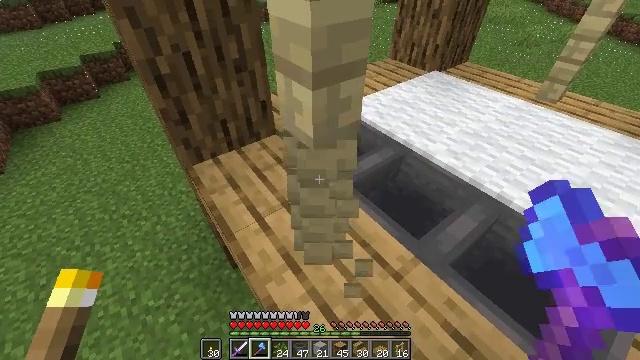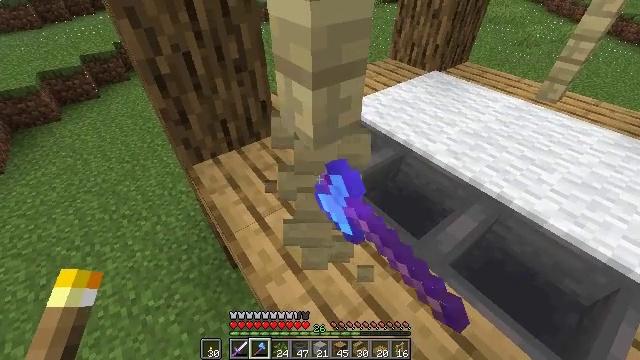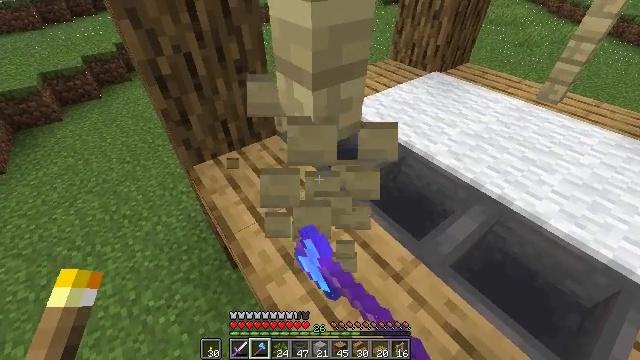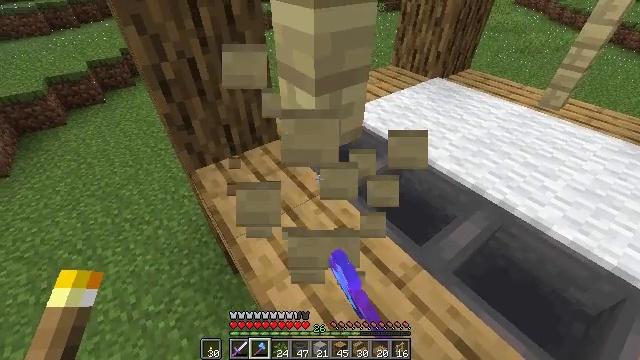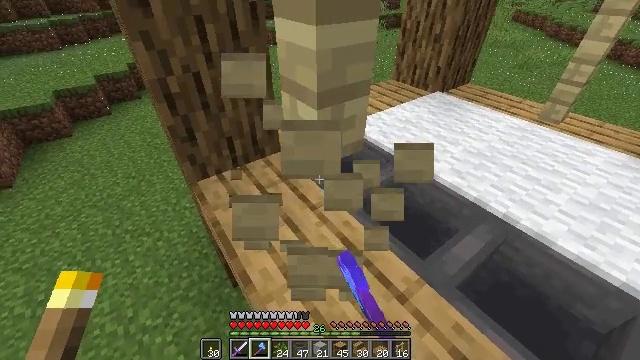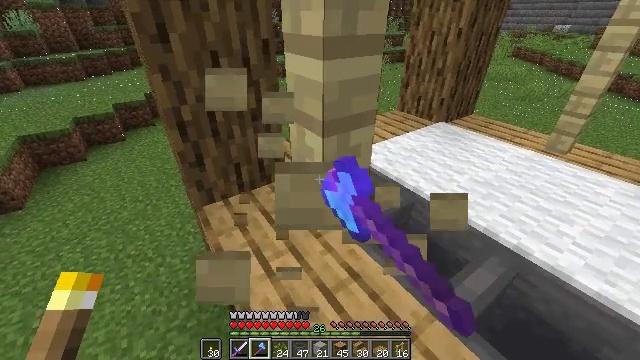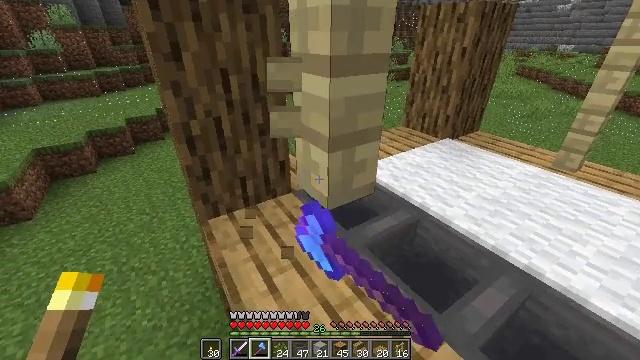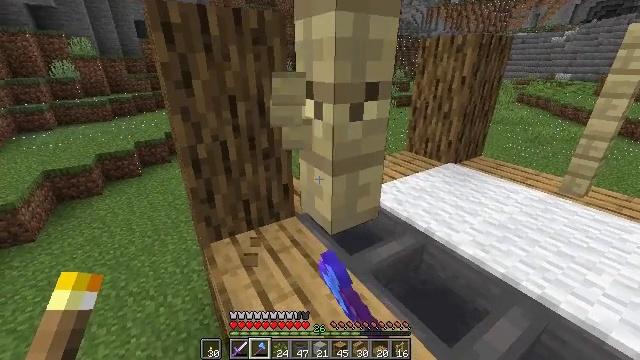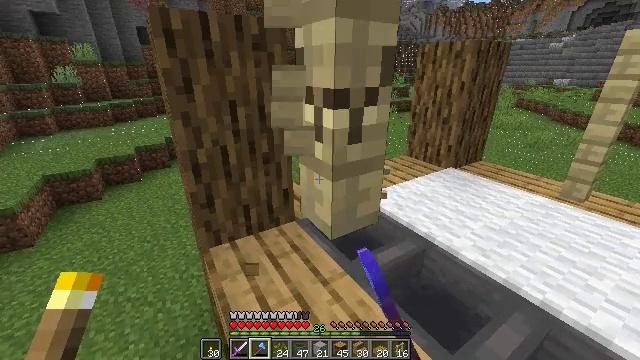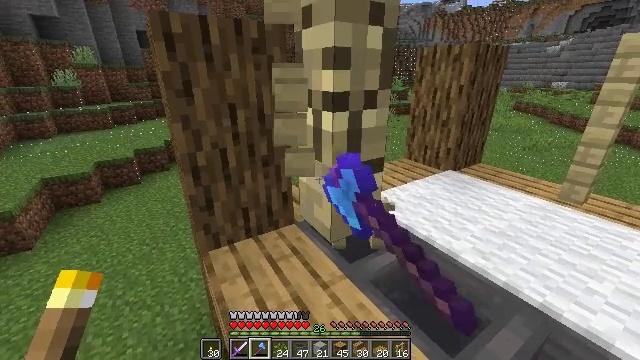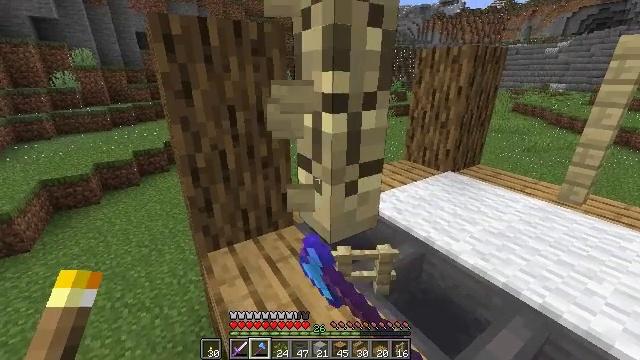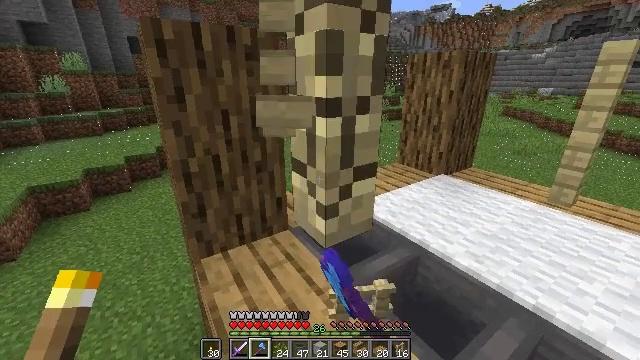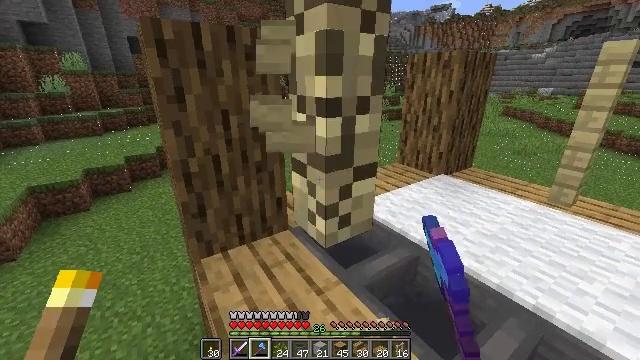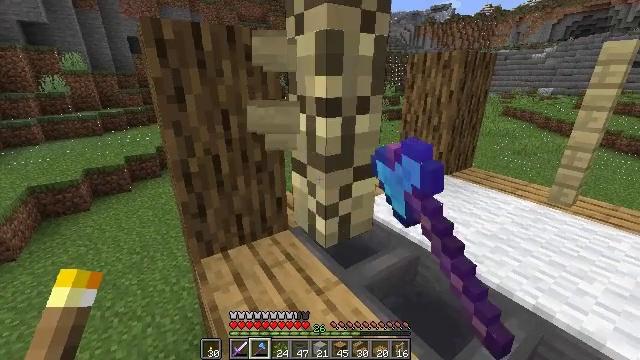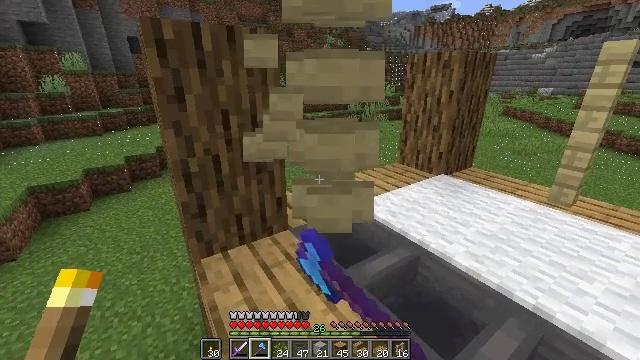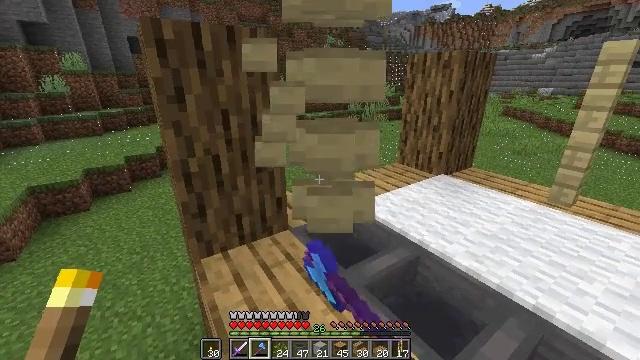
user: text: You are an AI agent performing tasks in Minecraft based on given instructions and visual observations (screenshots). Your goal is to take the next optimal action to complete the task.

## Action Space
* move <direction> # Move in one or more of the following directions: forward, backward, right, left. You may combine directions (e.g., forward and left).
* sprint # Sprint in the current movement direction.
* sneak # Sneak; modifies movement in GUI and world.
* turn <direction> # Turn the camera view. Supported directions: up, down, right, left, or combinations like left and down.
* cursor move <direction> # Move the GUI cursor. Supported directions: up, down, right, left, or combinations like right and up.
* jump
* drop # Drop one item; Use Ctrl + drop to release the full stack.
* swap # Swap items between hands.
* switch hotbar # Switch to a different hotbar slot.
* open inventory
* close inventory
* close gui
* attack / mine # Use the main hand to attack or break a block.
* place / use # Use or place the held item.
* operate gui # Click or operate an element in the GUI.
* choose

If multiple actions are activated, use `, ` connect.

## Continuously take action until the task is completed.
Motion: motion action
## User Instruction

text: Mine the birch fence to collect it.
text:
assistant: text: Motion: attack / mine
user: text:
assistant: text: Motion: attack / mine
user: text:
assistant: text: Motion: turn up, attack / mine
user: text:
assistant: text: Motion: turn up, attack / mine
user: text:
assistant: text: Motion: turn left and up, attack / mine
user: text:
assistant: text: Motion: turn left and up, attack / mine
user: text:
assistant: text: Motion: turn up, attack / mine
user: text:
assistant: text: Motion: turn up, attack / mine
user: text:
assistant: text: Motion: attack / mine
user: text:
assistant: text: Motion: attack / mine
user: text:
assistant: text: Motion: turn right, attack / mine
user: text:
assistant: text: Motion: attack / mine
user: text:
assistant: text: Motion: attack / mine
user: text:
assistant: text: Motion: attack / mine
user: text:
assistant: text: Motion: attack / mine
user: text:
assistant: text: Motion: attack / mine
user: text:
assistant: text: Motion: attack / mine
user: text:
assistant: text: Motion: attack / mine
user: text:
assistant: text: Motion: attack / mine
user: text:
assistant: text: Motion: attack / mine
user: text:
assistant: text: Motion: move forward
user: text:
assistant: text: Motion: move forward, turn right
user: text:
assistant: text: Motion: move forward, turn right
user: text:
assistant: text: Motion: move forward, turn right
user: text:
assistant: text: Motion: move forward, turn right
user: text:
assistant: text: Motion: move forward, sprint, turn right
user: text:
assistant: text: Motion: move forward, sprint, turn right
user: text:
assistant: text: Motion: move forward, sprint, turn right
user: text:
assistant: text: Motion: move forward, turn right
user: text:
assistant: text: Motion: move forward